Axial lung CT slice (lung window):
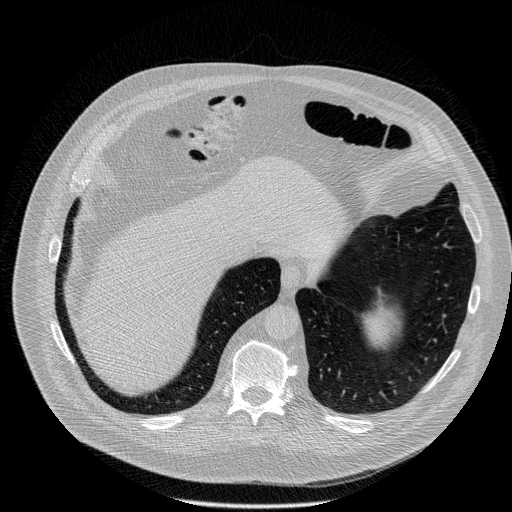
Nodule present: no